Question: I have a weird issue where my 'UIActivityIndicator' isnt centering in a NIB that has a root view of a 'UITableView'. My other views have a root view of 'UIView' with a 'UITableView' inside it and works fine. The screenshot below shows the indicator isnt in the middle but a little further down.
'''
UIActivityIndicatorView *activity = [[UIActivityIndicatorView alloc]initWithActivityIndicatorStyle:UIActivityIndicatorViewStyleWhiteLarge];
CGRect frame = activity.frame;
frame.origin.x = self.view.frame.size.width / 2 - frame.size.width / 2;
frame.origin.y = self.view.frame.size.height / 2 - frame.size.height / 2;
activity.frame = frame;
[self.view addSubview:activity];
activity.tag = 1;
[activity startAnimating];
'''

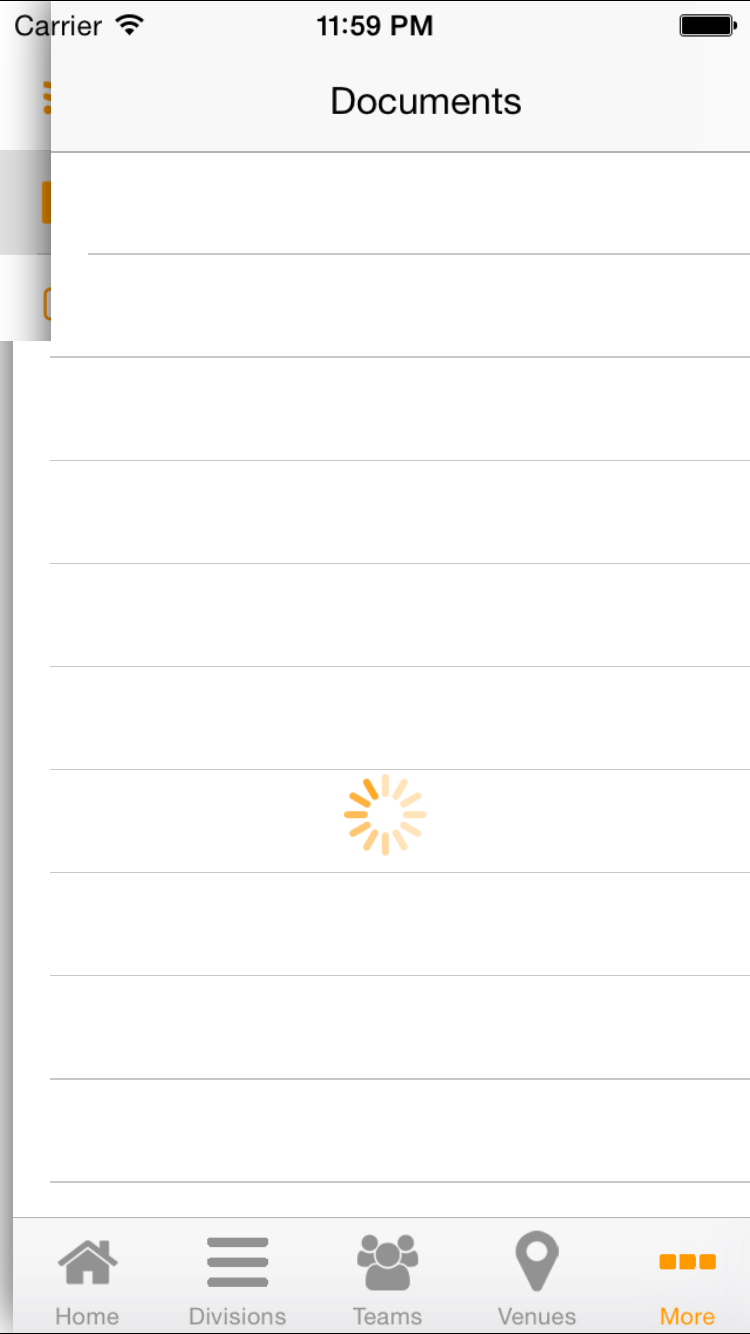
Answer: It works fine for me sure this will help you
'''
UIActivityIndicatorView *activity=[[UIActivityIndicatorView alloc] initWithActivityIndicatorStyle:UIActivityIndicatorViewStyleWhiteLarge];
activity.center=CGPointMake(self.tableView.center.x, self.YourtableView.center.y-64);
[self.YourtableView addSubview:activity ];
[activity startAnimating];
'''